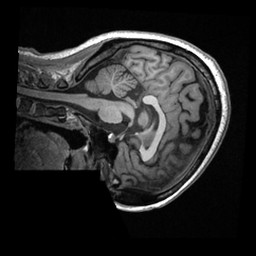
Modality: T1w
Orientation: sagittal
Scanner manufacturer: ge
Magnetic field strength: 3 T
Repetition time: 0.007664 s
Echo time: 0.002936 s